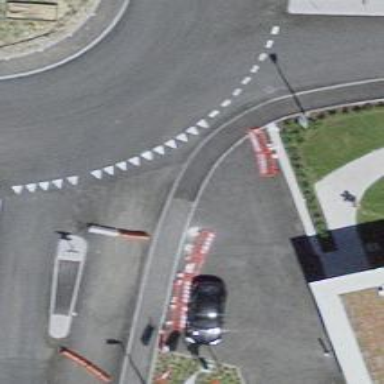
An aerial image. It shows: Asphalt road that is secondary route leading to roundabout.